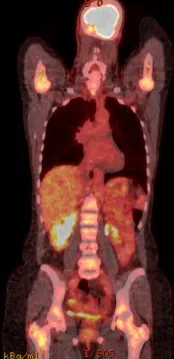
FDG-PET/CT. FDG uptake was detected in almost all bone segments.
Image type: radiology (pet)